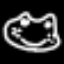
Label: frog